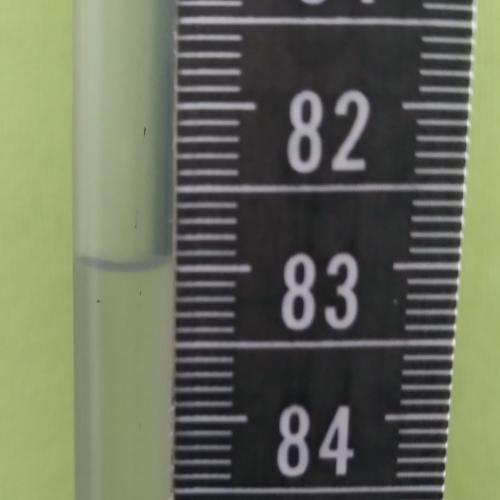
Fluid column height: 83.0 cm